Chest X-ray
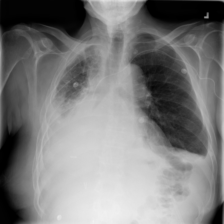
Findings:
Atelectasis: negative
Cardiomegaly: negative
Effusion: positive
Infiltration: negative
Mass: negative
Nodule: negative
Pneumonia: negative
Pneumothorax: negative
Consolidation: negative
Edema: negative
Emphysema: negative
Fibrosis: negative
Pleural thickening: negative
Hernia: negative